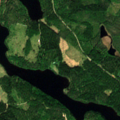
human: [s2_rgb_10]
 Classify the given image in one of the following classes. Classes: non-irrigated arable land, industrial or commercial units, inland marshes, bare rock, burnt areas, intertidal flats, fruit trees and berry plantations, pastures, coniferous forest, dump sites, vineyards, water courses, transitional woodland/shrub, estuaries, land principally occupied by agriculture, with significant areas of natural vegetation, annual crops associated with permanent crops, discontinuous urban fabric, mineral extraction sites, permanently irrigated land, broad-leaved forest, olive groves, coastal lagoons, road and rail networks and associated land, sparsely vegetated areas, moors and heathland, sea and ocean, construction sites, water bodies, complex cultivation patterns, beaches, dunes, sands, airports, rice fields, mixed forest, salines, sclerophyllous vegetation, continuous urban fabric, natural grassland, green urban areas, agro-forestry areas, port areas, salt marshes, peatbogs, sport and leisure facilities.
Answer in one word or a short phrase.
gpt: coniferous forest, mixed forest, water bodies